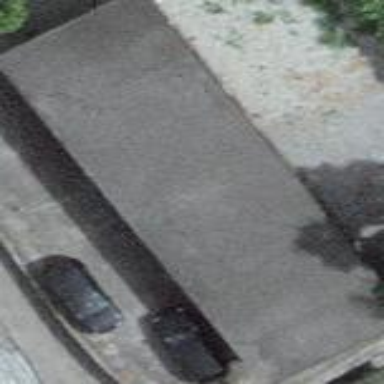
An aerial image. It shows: Group of garages.